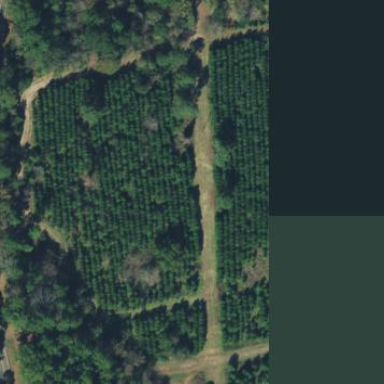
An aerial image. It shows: Evergreen needle-leaved forest.